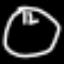
Label: clock